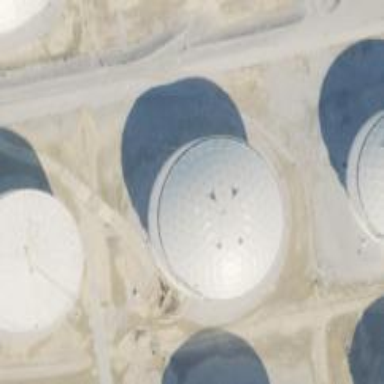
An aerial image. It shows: Storage tank that is man-made.